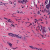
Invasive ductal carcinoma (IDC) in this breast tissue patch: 0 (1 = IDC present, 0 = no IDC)